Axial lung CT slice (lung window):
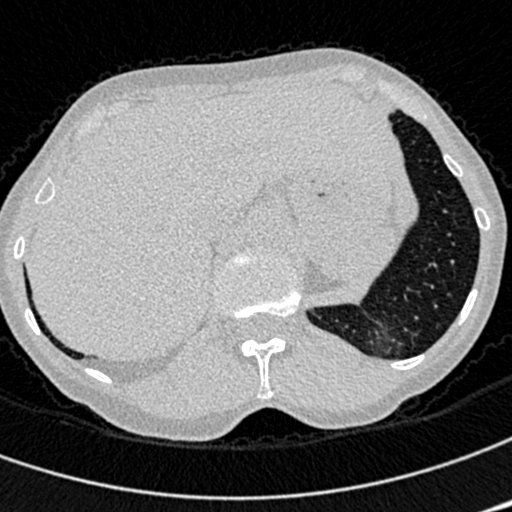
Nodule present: no